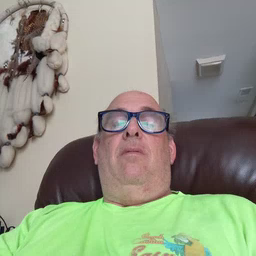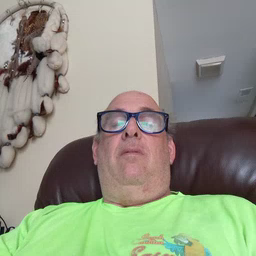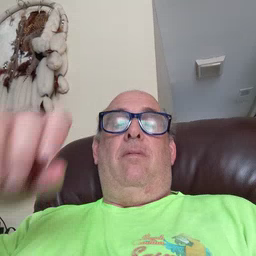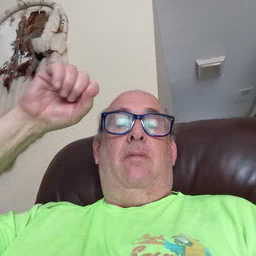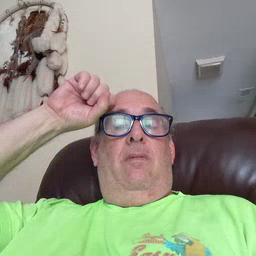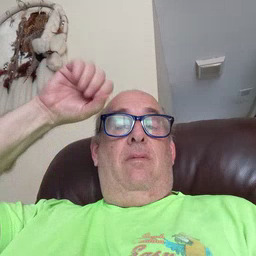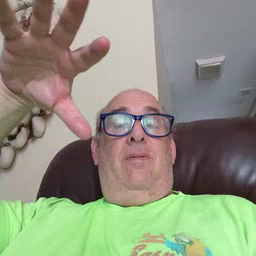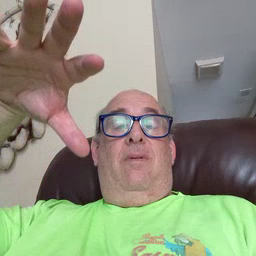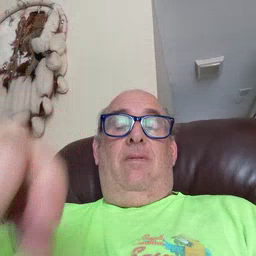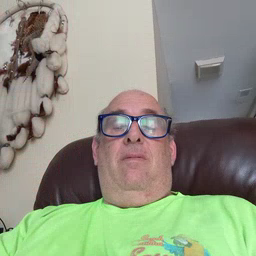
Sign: sun